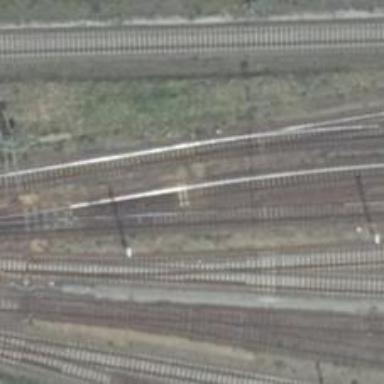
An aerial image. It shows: Electrified rail siding with contact line.